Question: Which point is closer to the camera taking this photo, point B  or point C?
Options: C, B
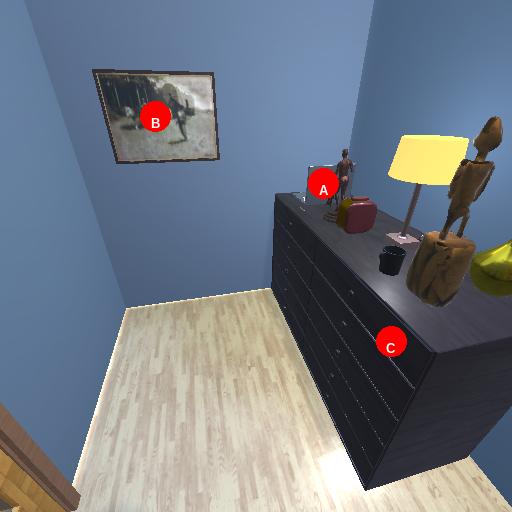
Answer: C